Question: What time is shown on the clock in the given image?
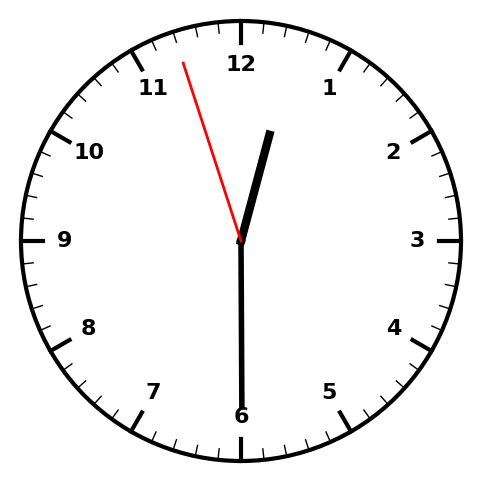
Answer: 12:29:57